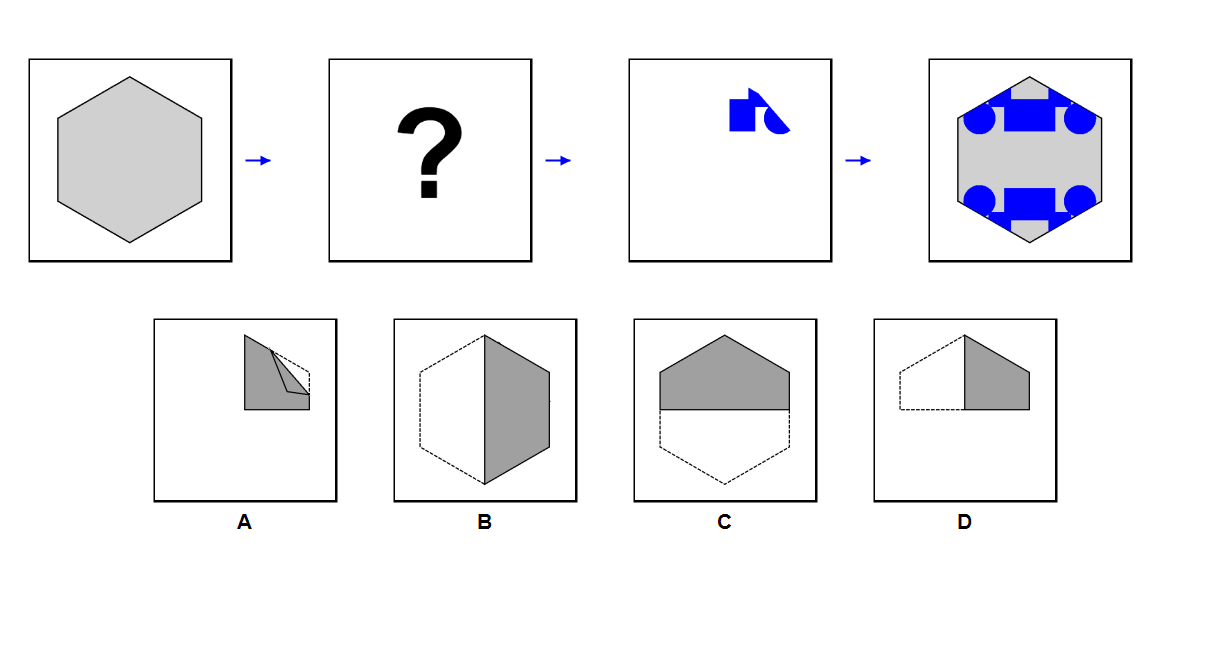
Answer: B